Interaction volume radius: 10 \u00c5
Interaction volume height: 10 \u00c5
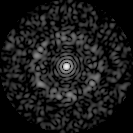
Disorder parameter: 0.8418